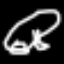
Label: frog